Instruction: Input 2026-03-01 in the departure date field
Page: home
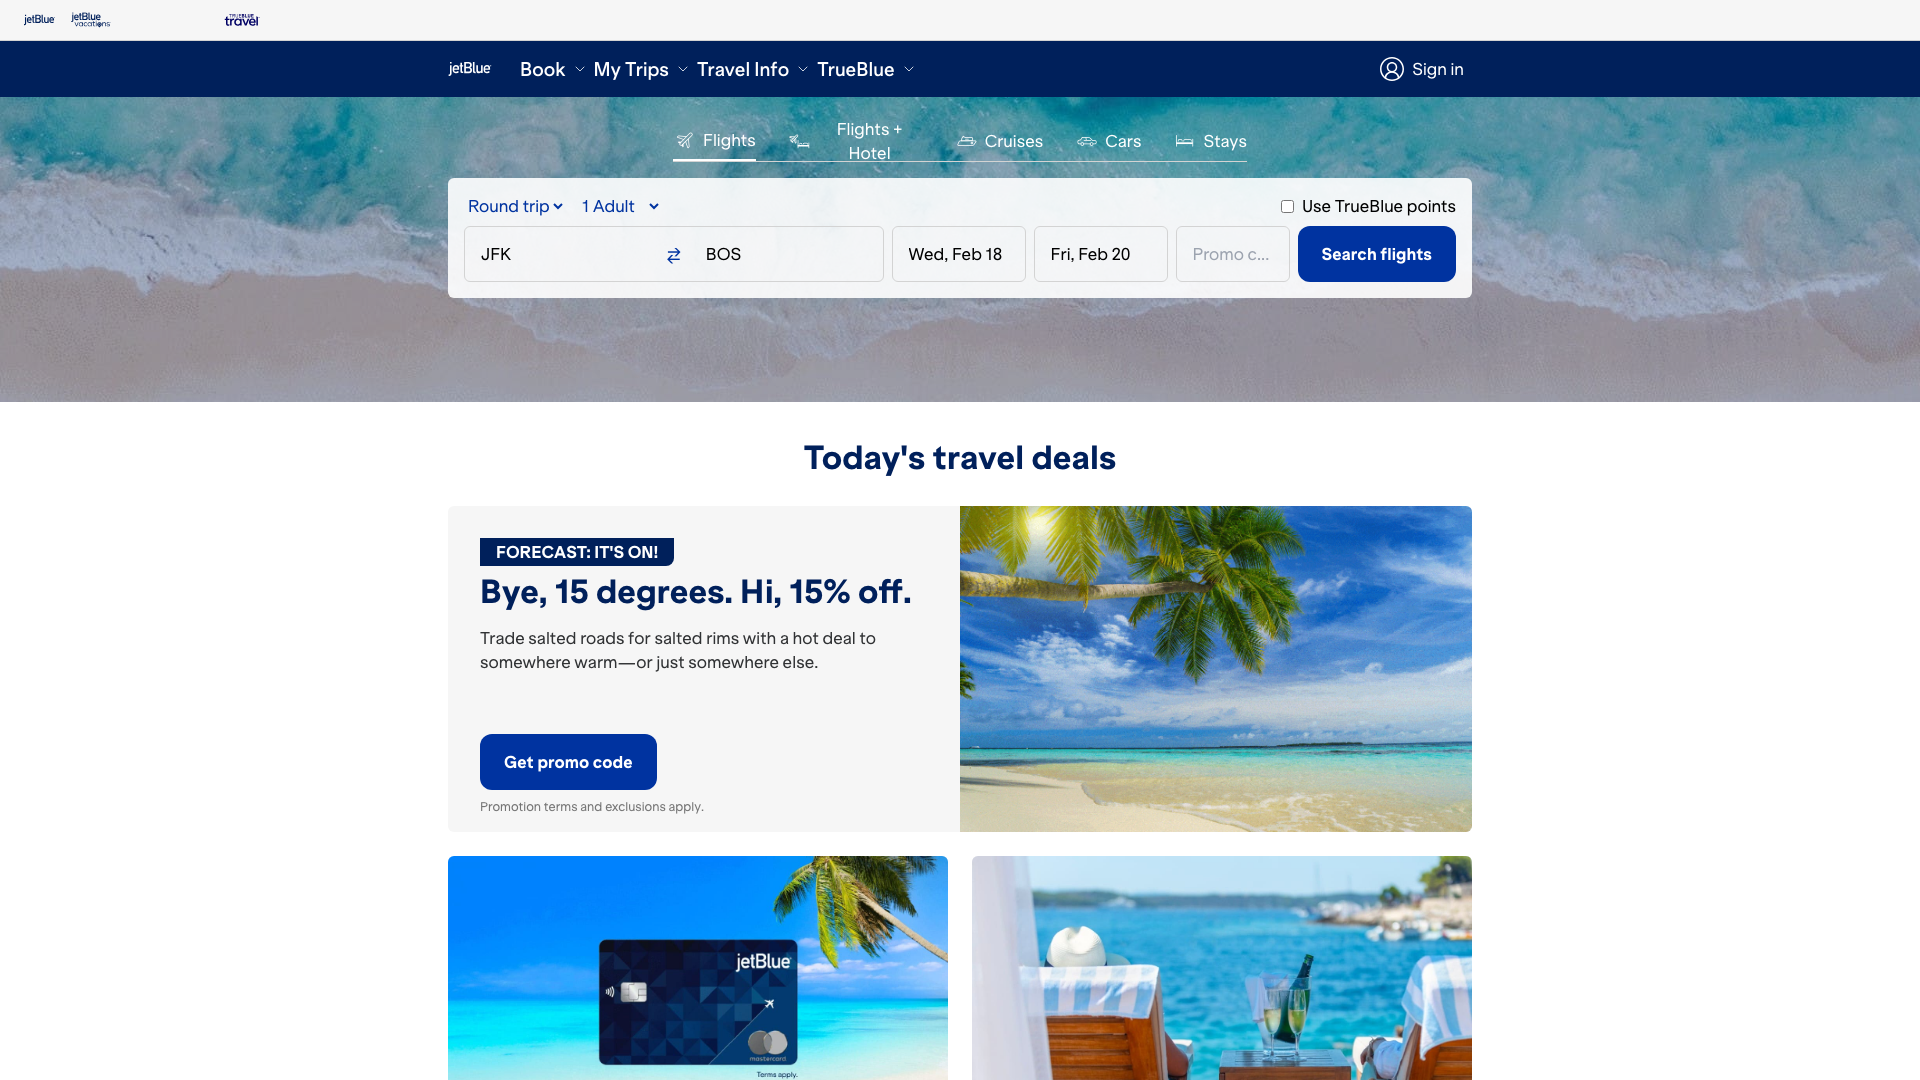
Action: type